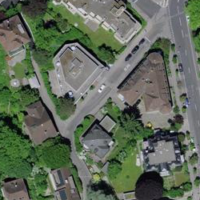
EUNIS habitat code: 54
Species observed at this site:
Symphoricarpos albus
Geum rivale